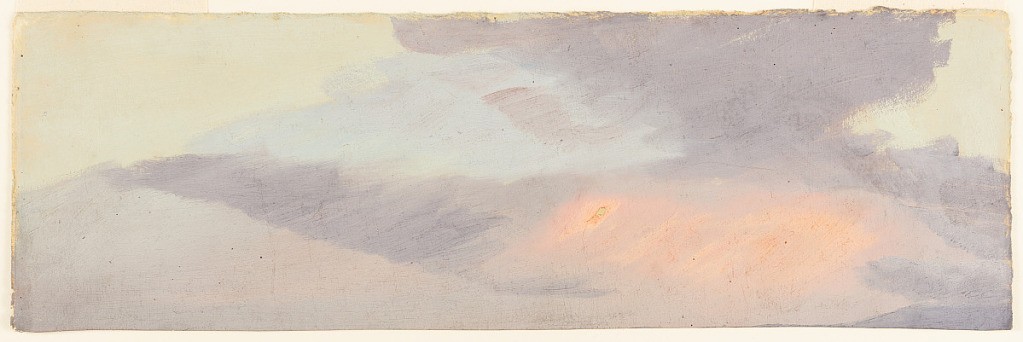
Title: Cloud Sketch, Sunset
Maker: Frederic Edwin Church, American, 1826–1900
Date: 1870–1890
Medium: Oil and pencil on white paperboard
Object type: Drawing
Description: Atmosphere sketch showing a loosely rendered view of billowing storm clouds at sunset, likely over the Hudson River Valley. With a bright pink patch at center right, the clouds are characterized by their voluminous form, fluid brushwork, and purple hues. The sky is, otherwise, open and light bluish-green. A hillside may be suggested in the lower right corner.